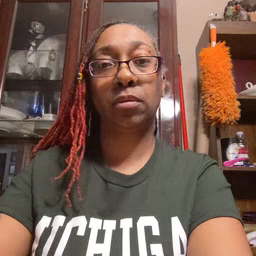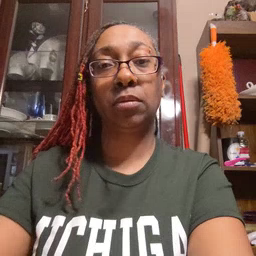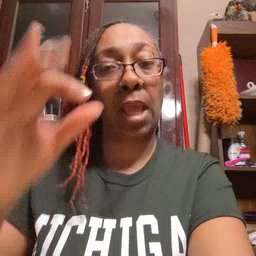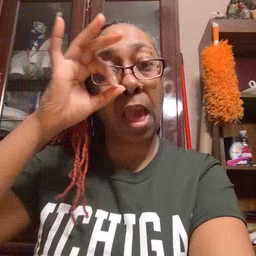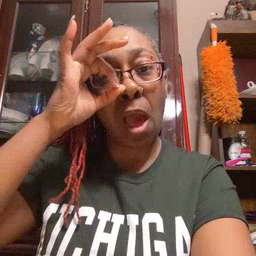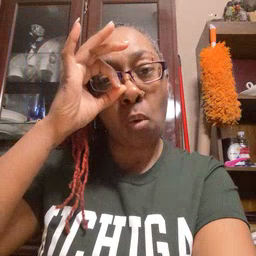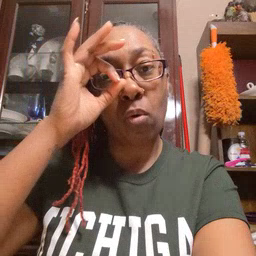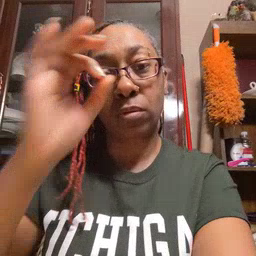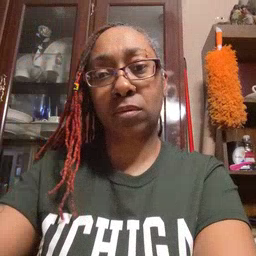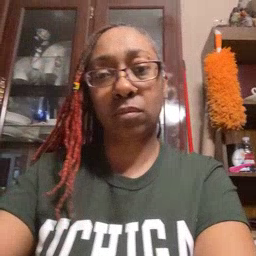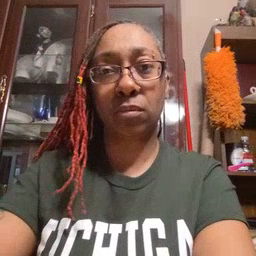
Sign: owl